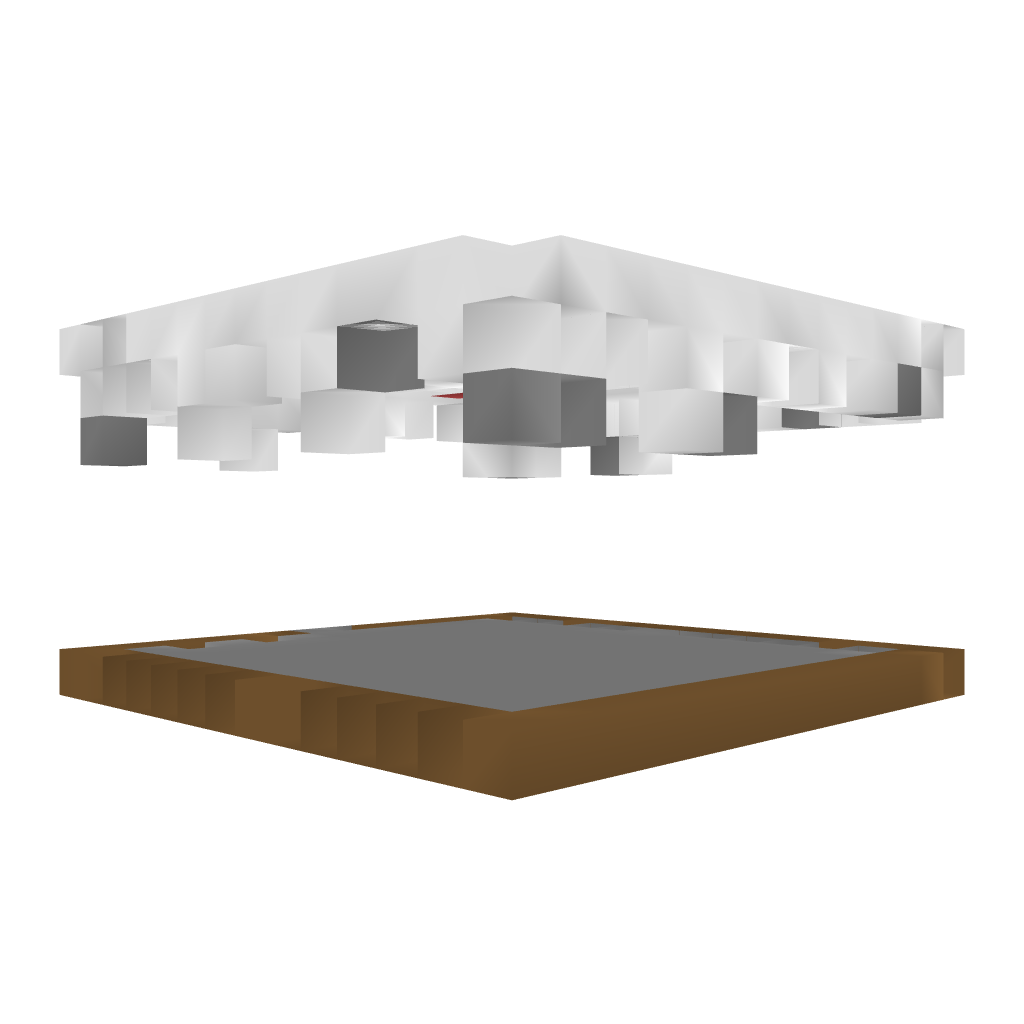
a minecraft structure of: Empty cake bad low quality